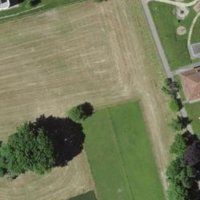
EUNIS habitat code: 24
Species observed at this site:
Centaurea scabiosa